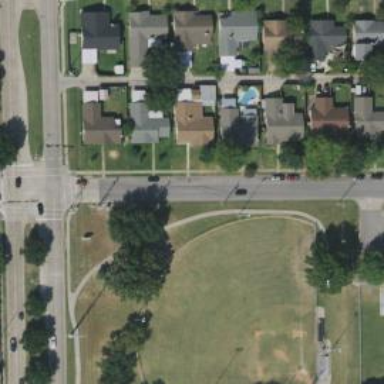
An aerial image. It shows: Grass pitch designated for softball.